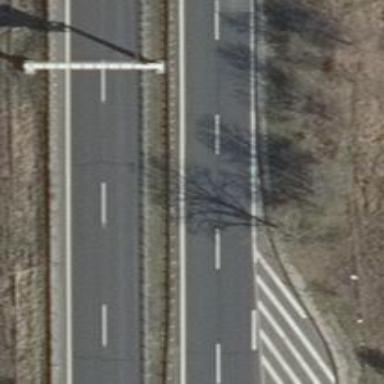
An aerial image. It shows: Asphalt motorway.